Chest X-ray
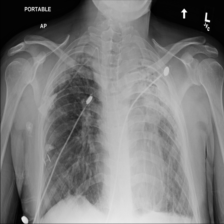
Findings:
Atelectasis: negative
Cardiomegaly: negative
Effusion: negative
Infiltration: negative
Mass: negative
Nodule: negative
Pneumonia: negative
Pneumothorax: negative
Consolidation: positive
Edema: negative
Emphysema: negative
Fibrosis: negative
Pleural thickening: negative
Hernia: negative